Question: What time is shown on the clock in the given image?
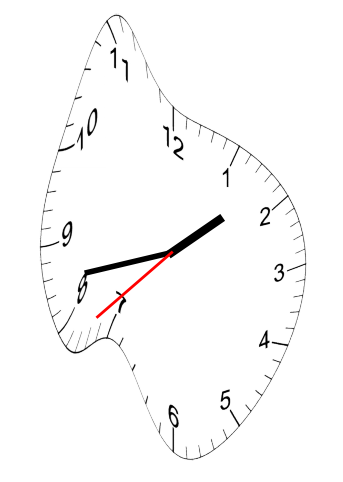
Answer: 01:42:38